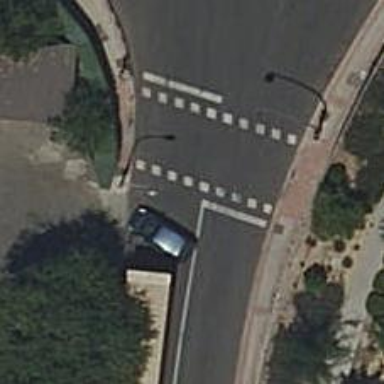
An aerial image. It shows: Road with traffic signals and zebra crossing with traffic signals.